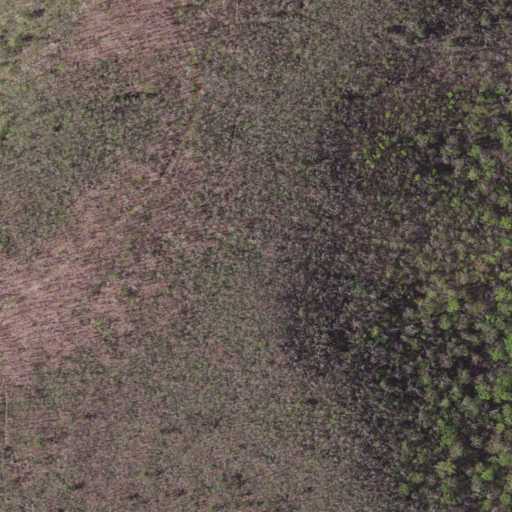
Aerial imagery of mountain in Virginia named Punchbowl Mountain containing deciduous forest and mixed forest